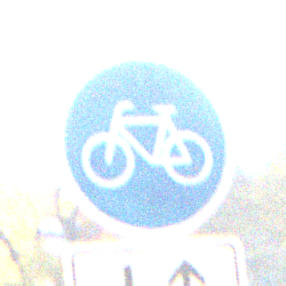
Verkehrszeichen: Radweg
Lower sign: RichtungsangabeDurchPfeile8
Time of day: SunriseSunset
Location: Outdoor (Urban)
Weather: PartlyCloudy
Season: Autumn
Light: Natural